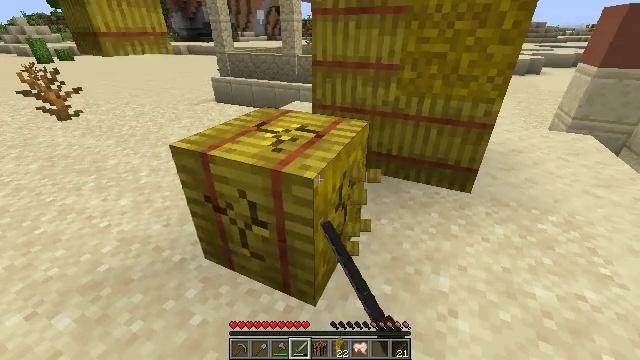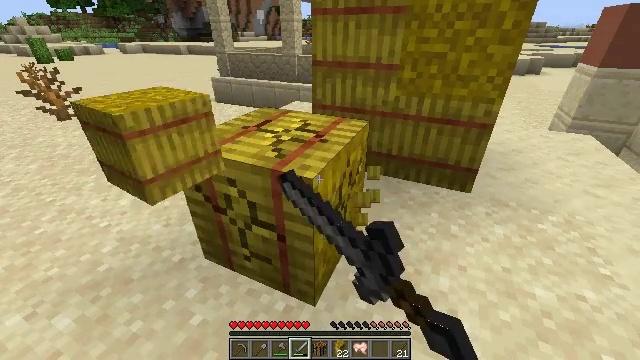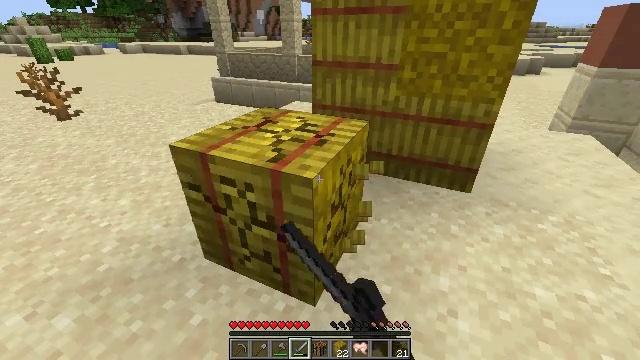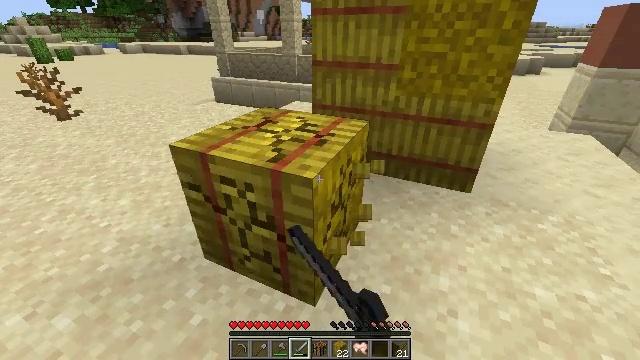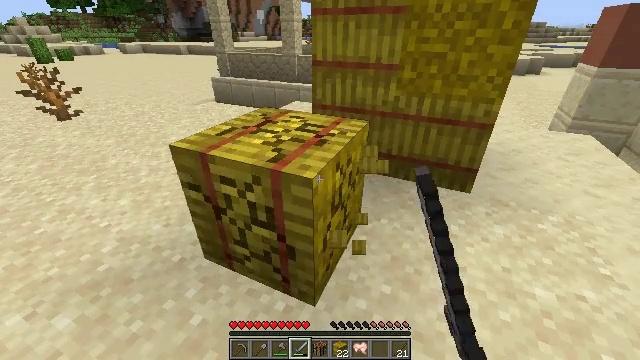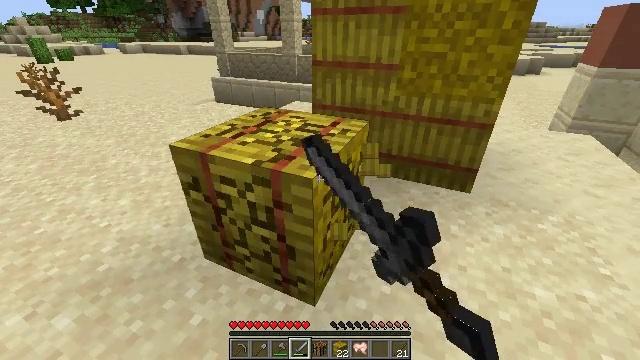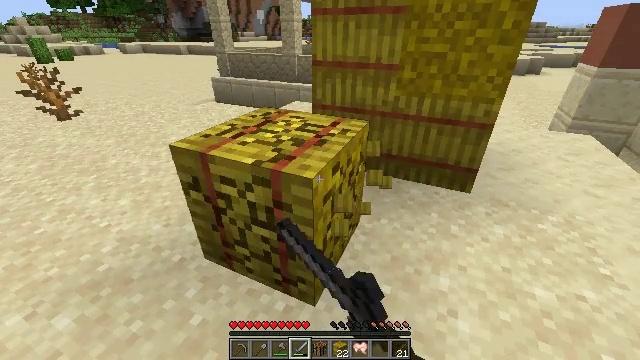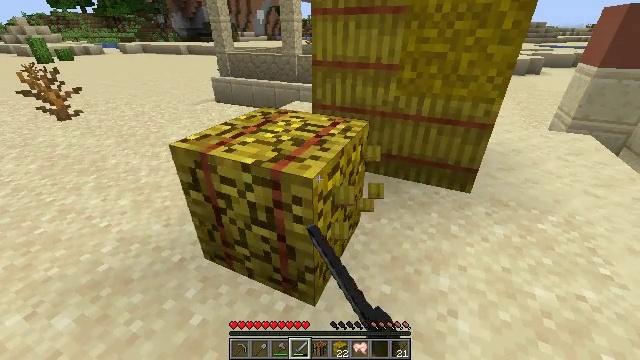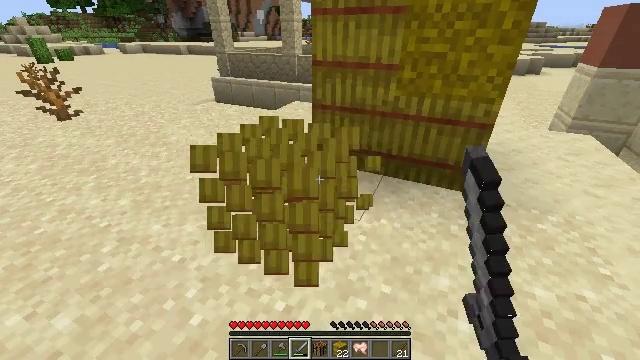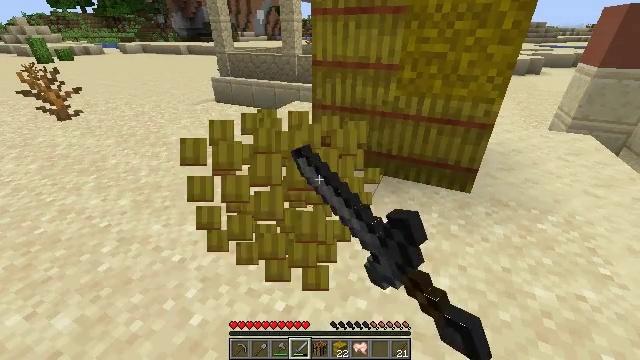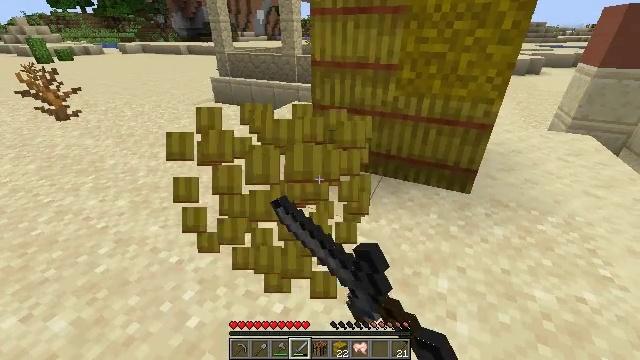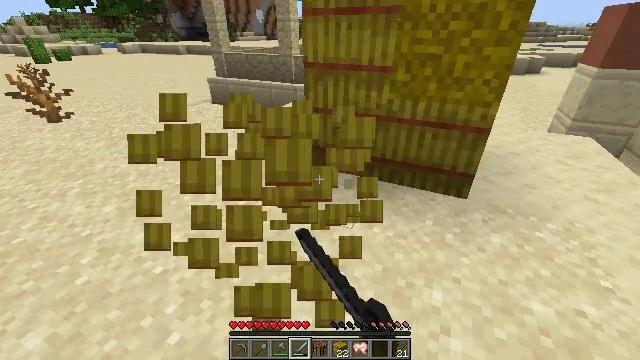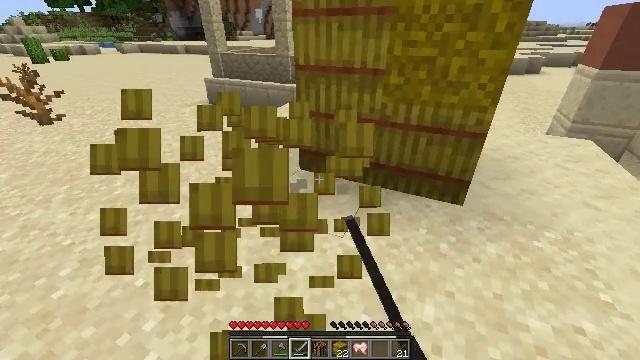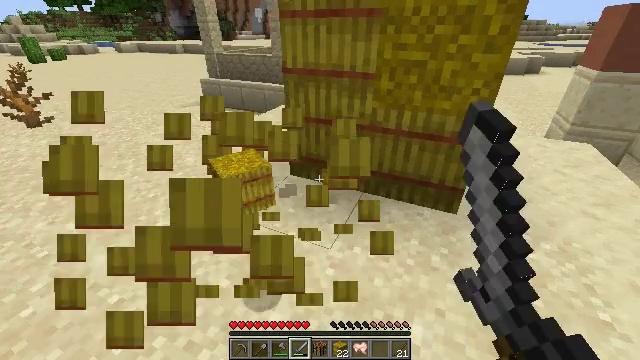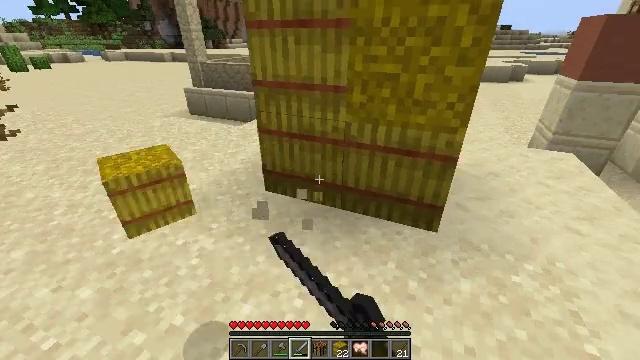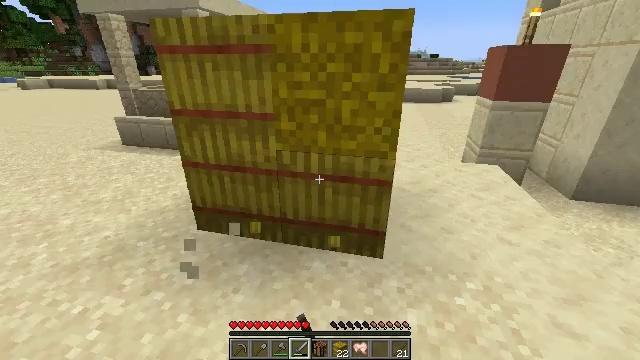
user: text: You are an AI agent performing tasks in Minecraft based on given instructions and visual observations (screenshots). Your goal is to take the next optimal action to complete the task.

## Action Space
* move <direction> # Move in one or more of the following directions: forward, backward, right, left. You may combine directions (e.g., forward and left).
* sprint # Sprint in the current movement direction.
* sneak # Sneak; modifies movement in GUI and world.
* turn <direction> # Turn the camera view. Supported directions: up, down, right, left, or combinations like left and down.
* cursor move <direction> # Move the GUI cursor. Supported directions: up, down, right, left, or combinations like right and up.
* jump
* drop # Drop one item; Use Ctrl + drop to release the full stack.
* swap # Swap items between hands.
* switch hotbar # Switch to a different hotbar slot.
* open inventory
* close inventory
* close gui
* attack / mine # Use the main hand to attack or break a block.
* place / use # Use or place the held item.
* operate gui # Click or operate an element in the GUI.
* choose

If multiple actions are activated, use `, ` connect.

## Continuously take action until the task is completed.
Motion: motion action
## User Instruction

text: Gather hay blocks from the farm.
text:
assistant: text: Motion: attack / mine
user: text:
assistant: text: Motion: attack / mine
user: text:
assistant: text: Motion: attack / mine
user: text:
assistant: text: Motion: attack / mine
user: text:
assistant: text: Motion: attack / mine
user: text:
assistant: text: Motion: attack / mine
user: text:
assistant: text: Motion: attack / mine
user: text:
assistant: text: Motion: attack / mine
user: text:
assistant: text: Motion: attack / mine
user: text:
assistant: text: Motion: move forward and move right, attack / mine
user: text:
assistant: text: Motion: move forward and move right, attack / mine
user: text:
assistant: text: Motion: move forward and move right, attack / mine
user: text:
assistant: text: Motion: move forward and move right, attack / mine
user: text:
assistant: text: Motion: move forward and move right, turn right and up, attack / mine
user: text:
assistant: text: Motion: move forward and move right, turn right and up, attack / mine
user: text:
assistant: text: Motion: move forward and move right, turn right and up, attack / mine
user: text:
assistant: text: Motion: turn right and up, attack / mine
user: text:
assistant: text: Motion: attack / mine
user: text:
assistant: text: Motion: turn up, attack / mine
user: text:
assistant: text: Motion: attack / mine
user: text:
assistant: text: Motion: turn left, attack / mine
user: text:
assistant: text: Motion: attack / mine
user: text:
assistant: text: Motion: attack / mine
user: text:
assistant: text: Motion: attack / mine
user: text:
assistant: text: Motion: attack / mine
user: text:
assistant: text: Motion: attack / mine
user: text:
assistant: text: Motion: attack / mine
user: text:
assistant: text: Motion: attack / mine
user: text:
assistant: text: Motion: attack / mine
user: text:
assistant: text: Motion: attack / mine